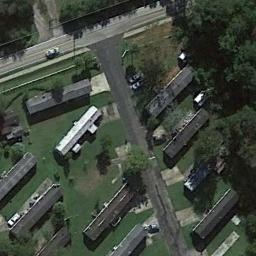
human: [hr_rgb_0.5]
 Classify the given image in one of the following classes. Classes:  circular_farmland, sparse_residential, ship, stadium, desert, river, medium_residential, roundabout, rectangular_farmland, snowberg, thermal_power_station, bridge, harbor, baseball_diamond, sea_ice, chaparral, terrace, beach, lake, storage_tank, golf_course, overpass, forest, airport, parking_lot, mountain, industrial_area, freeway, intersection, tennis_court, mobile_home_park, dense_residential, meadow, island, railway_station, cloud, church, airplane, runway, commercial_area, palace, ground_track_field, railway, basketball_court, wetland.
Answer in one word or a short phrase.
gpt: mobile_home_park